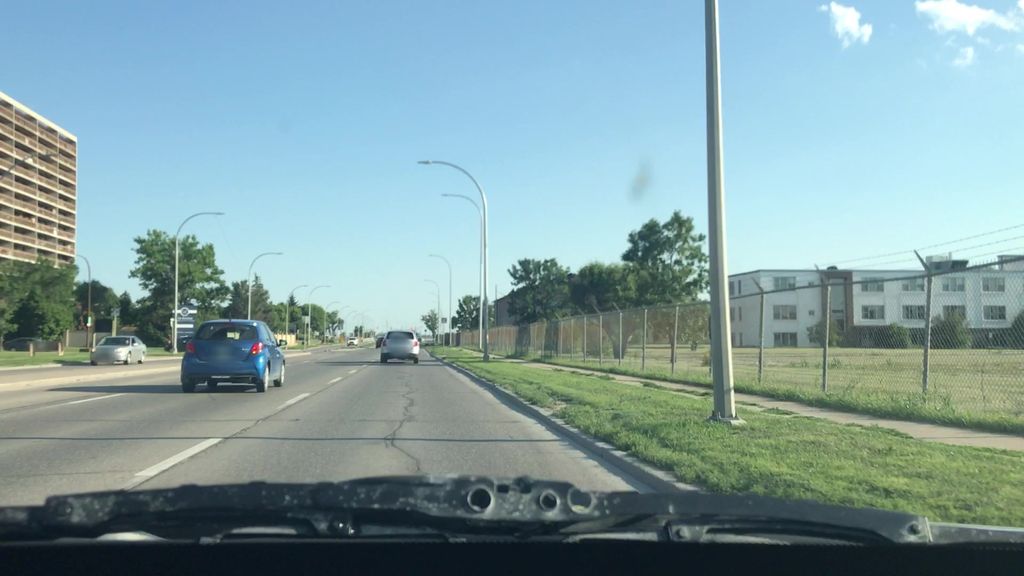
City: winnipeg